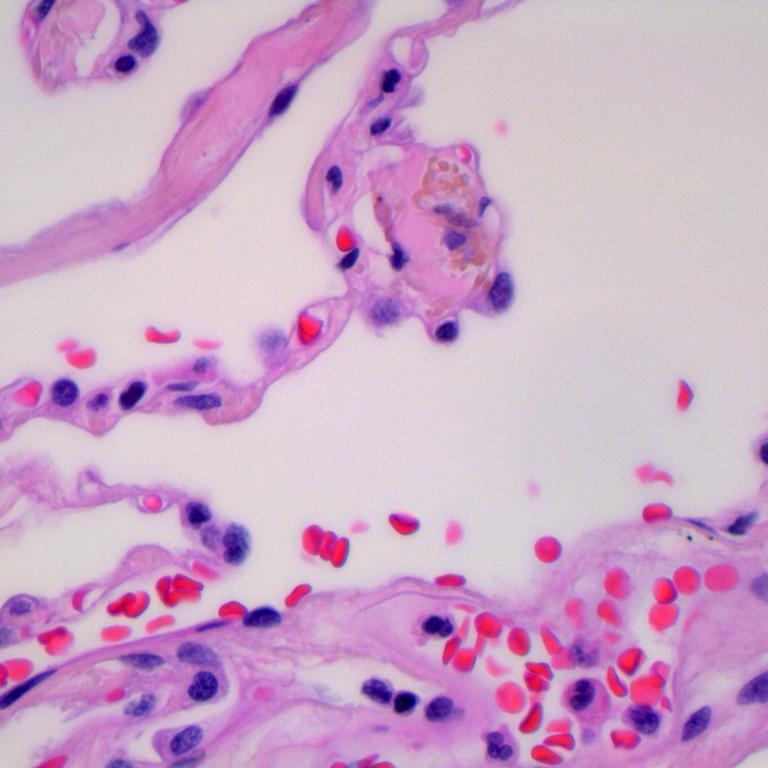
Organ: lung
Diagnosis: benign